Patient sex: M
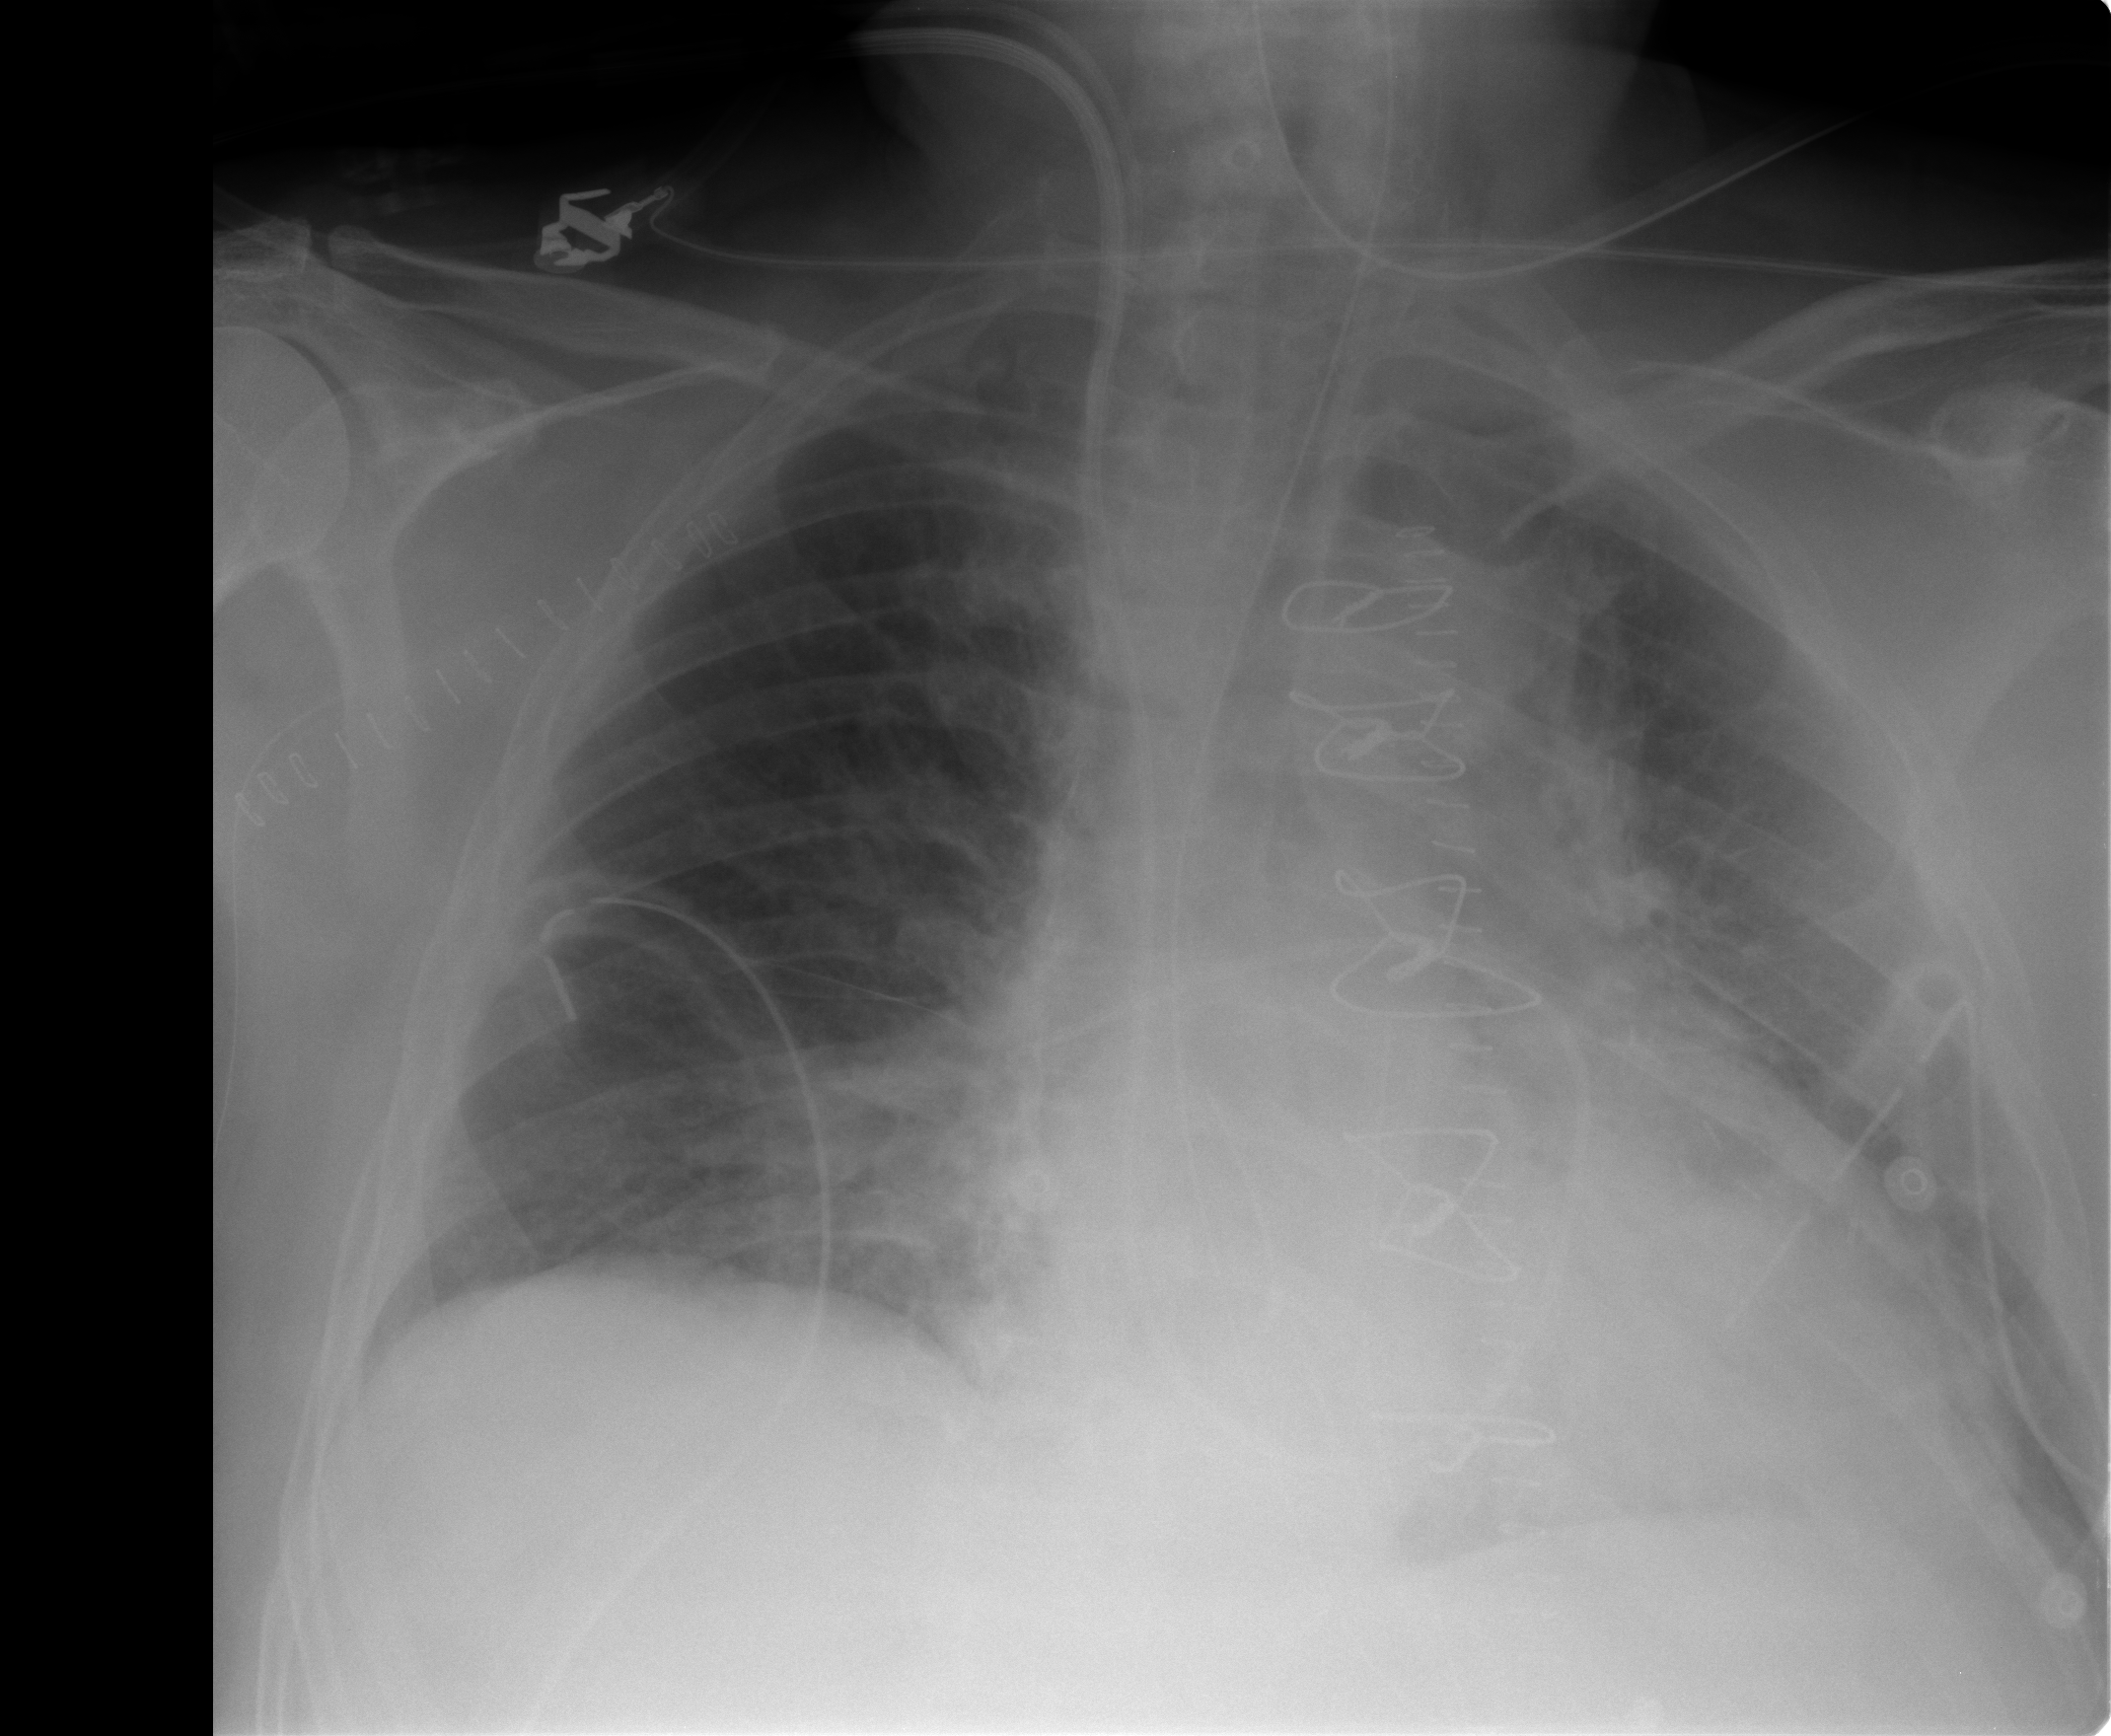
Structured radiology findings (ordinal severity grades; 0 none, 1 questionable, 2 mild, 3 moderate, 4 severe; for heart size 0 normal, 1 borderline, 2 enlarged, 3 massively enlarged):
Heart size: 1
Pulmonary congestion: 2
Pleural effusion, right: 0
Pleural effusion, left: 1
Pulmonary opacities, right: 1
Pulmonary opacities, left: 1
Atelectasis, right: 2
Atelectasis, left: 2